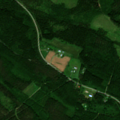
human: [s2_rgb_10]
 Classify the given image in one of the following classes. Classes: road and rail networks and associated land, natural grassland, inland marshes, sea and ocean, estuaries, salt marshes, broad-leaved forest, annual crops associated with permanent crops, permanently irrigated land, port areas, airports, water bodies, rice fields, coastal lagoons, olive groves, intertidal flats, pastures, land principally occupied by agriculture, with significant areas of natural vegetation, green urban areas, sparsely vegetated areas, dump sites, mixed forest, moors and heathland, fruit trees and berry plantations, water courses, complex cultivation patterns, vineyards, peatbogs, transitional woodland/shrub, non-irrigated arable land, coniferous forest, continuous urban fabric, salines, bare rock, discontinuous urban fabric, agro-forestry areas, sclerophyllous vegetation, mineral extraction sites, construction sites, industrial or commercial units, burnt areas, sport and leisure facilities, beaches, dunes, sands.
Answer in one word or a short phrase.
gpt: coniferous forest, mixed forest